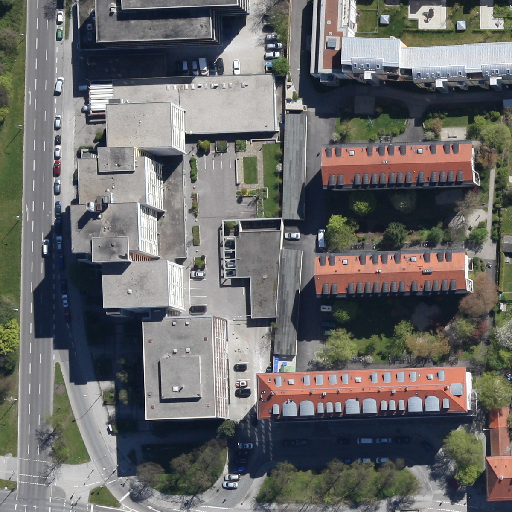
Referring expression: bikeway along with tree